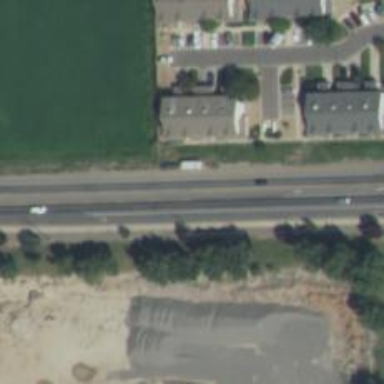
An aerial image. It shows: Secondary road with asphalt surface.